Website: walmart
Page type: order-returns
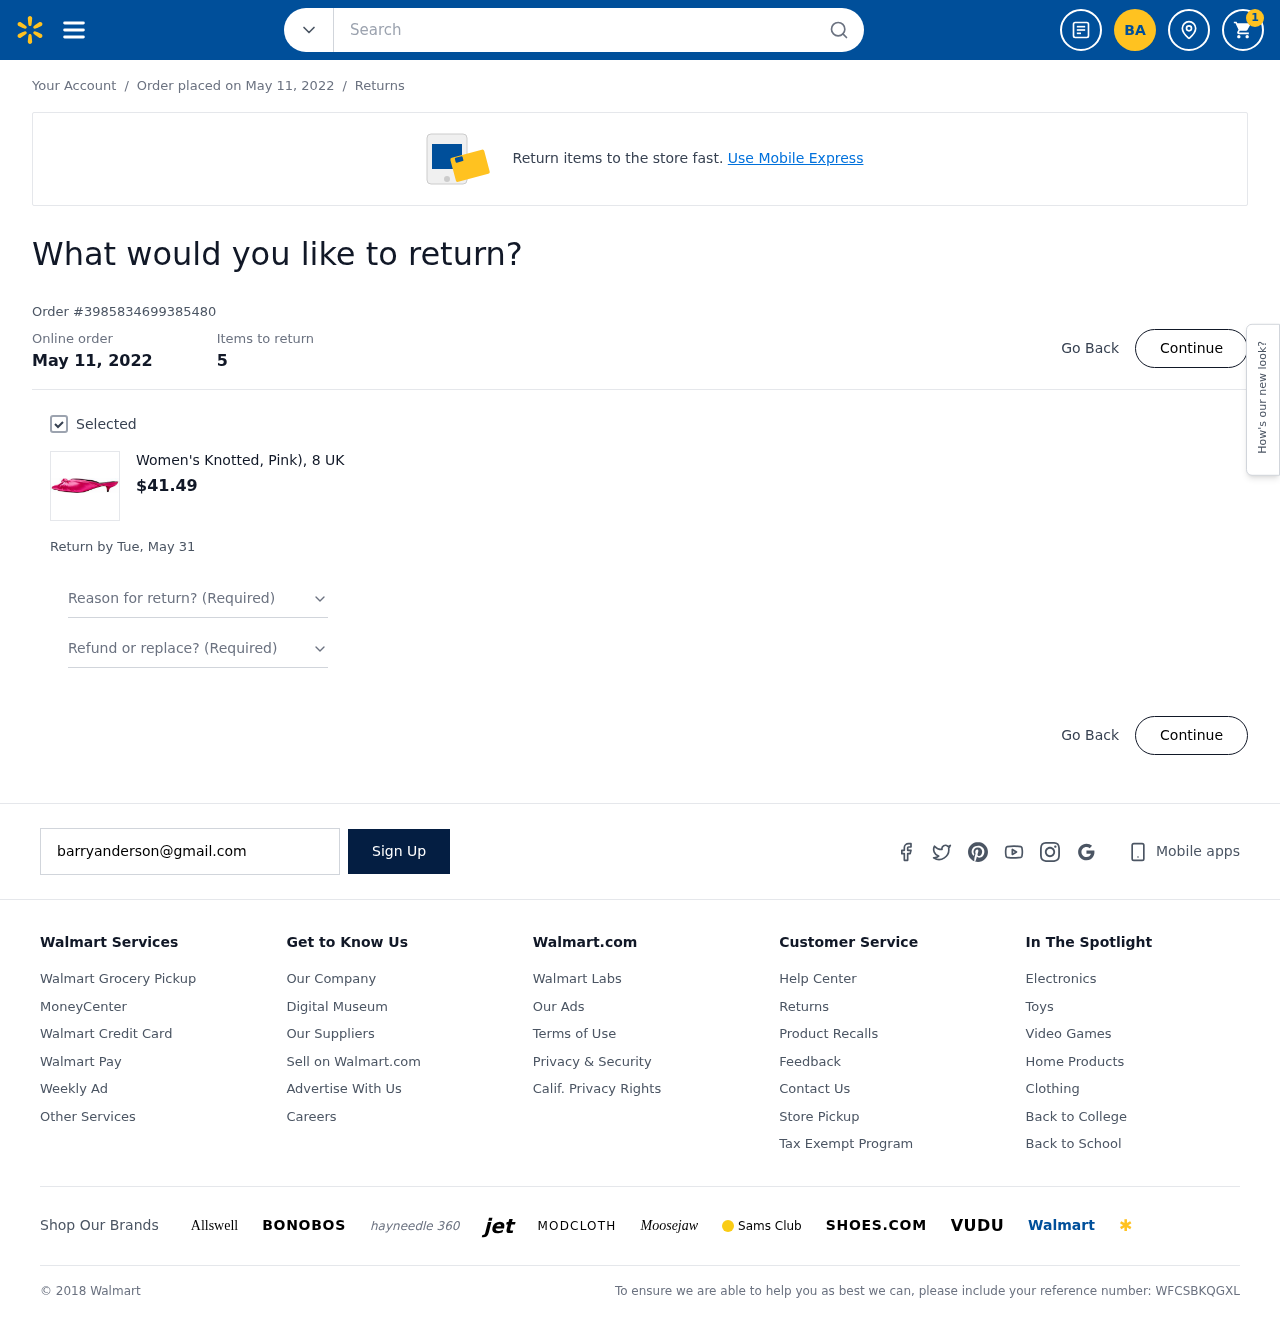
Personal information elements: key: PII_EMAIL
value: barryanderson@gmail.com
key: PII_INITIALS
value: BA
Product elements: key: PRODUCT1_NAME
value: Women's Knotted, Pink), 8 UK
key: PRODUCT1_PRICE
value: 41.49
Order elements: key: ORDER_NUM_ITEMS
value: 1
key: ORDER_DATE
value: Order placed on May 11, 2022
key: ORDER_DATE
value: May 11, 2022
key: ORDER_ID
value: Order #3985834699385480
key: ORDER_NUM_ITEMS
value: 5
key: ORDER_RETURN_BY_DATE
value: Return by Tue, May 31
Search elements: key: HEADER_SEARCH
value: Search